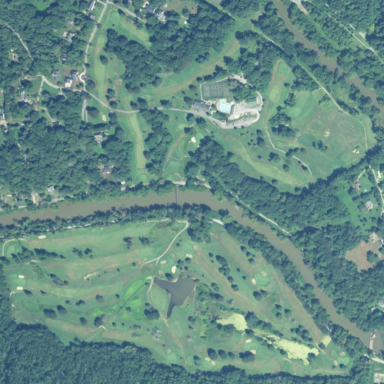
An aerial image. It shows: Golf course surrounded by greenery.